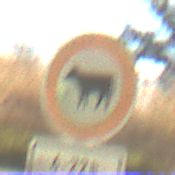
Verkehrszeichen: VerbotViehtrieb
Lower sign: ZeitangabenMitBeschraenkungAufWochentage4
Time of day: MorningAfternoon
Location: Outdoor (Nature)
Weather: PartlyCloudy
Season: NotSpecified
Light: Natural